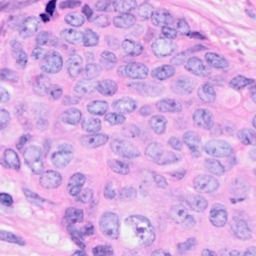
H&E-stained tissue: Breast